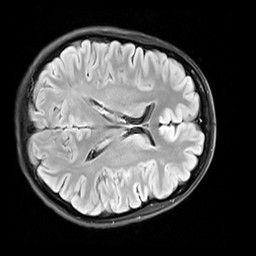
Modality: FLAIR
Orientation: axial
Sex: female
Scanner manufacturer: siemens
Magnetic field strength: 3 T
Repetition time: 10 s
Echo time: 0.09 s